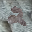
Label: 2